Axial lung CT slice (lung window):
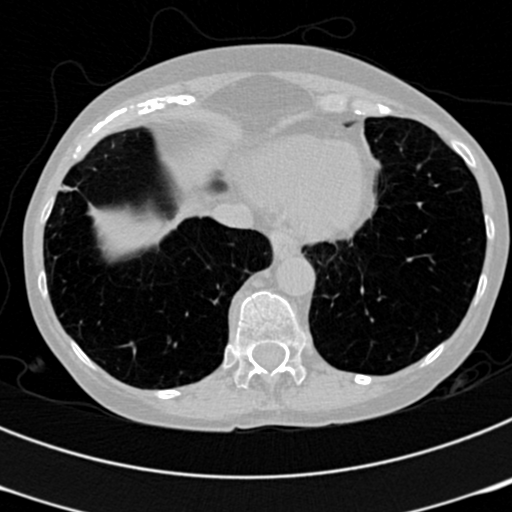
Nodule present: no